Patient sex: M
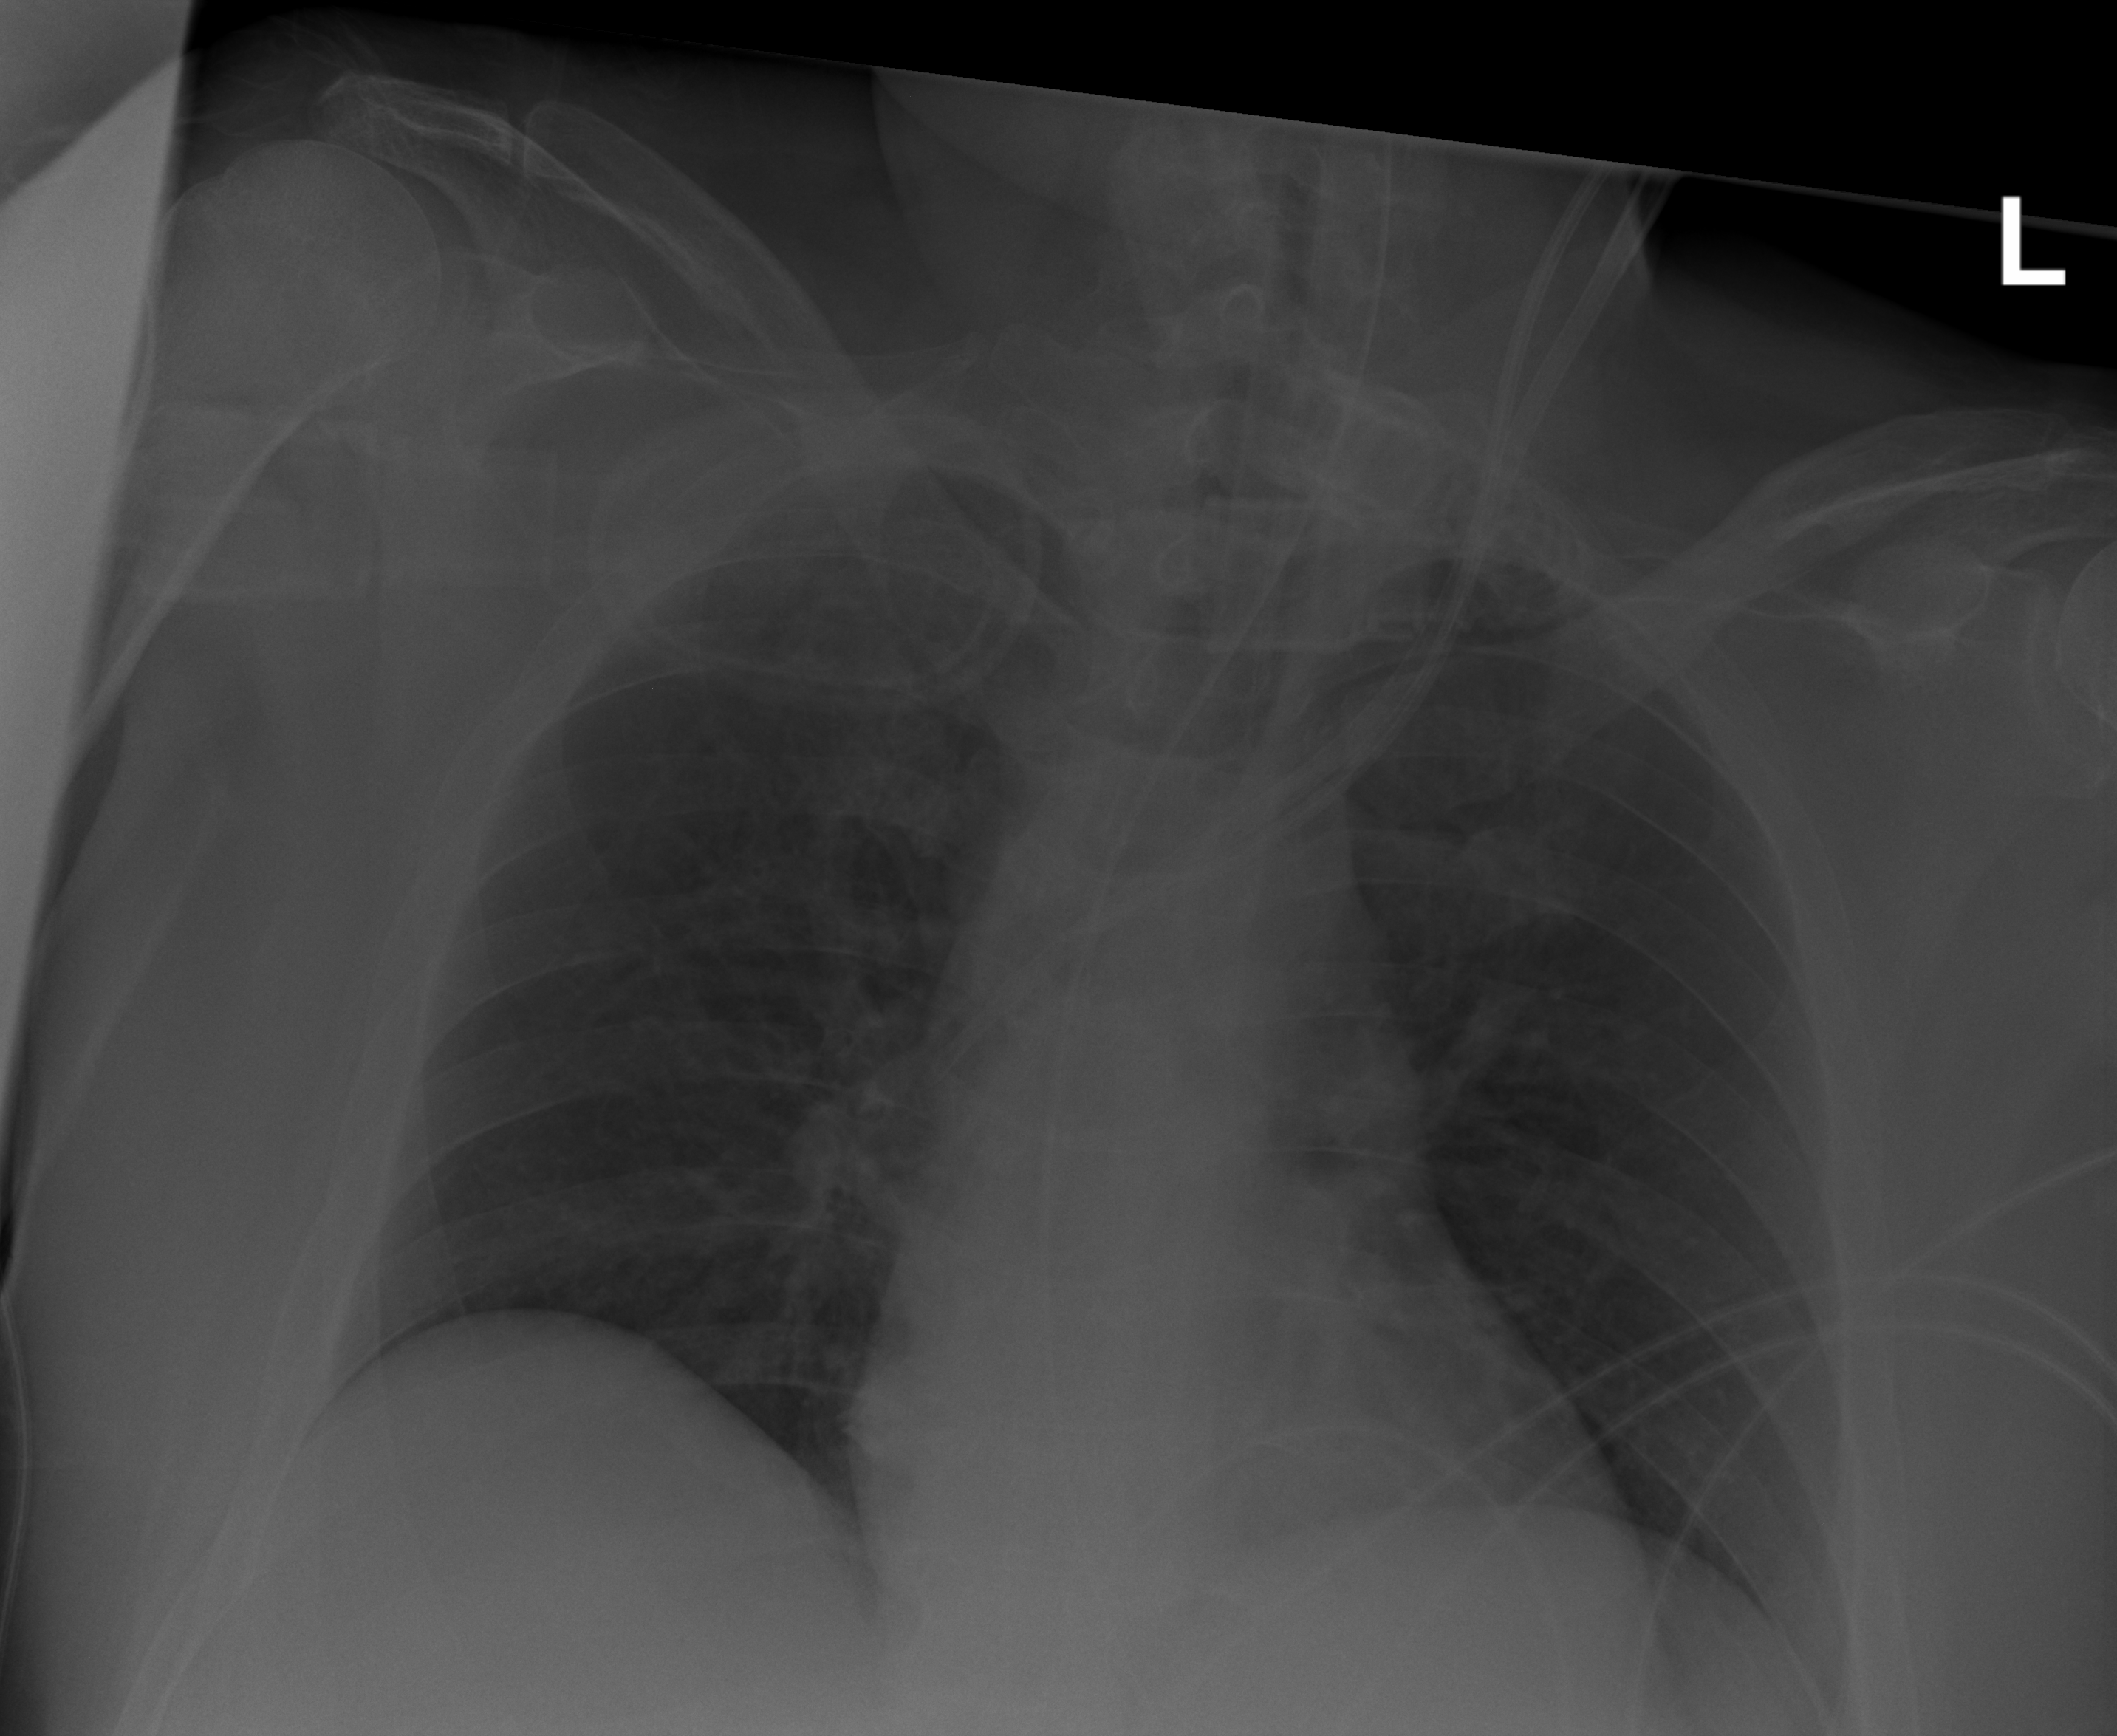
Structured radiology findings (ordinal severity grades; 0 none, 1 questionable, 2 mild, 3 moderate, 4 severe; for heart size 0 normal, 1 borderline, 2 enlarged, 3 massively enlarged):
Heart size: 0
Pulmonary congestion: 0
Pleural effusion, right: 0
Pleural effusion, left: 0
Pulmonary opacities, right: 0
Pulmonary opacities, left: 0
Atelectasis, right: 0
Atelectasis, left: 0